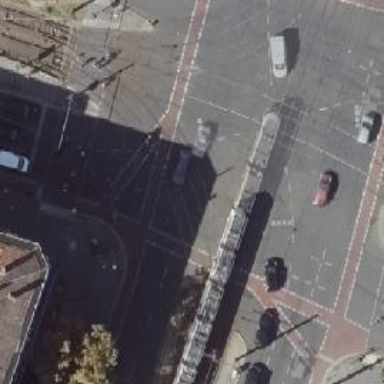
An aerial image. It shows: Tram level crossing on railway.